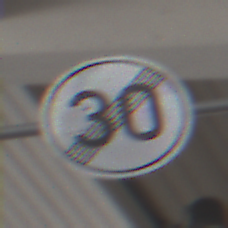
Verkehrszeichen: EndeGeschwindigkeit30
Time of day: MorningAfternoon
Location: Roofed (Urban)
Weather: PartlyCloudy
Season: NotSpecified
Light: Natural